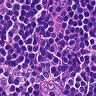
Metastatic tissue present: no